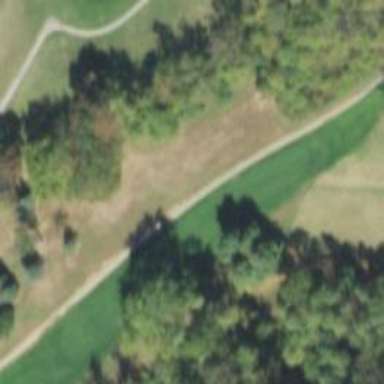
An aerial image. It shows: Grassy area designated as golf fairway.